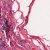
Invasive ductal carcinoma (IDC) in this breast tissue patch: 0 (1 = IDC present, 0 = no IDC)